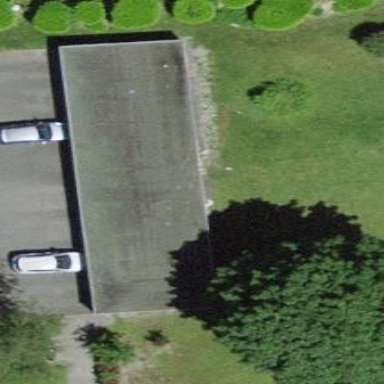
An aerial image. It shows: Garage with flat roof.